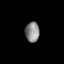
Tissue: prostate
Cell type: T cells
Senescence score: 0.3535
Nuclear area (px): 283
Mean DAPI intensity: 135.233